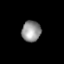
Tissue: lung
Cell type: Endothelial cells
Senescence score: 0.5446
Nuclear area (px): 391
Mean DAPI intensity: 147.488